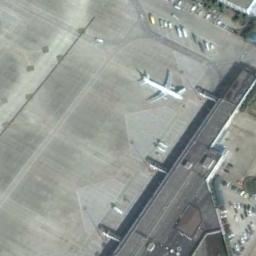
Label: airplane